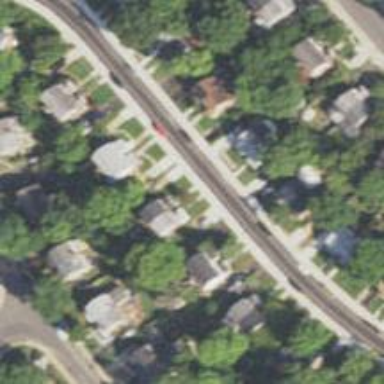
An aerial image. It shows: Neighborhood.